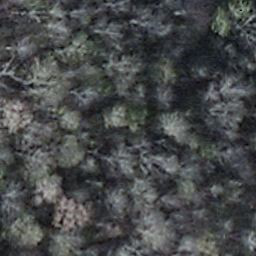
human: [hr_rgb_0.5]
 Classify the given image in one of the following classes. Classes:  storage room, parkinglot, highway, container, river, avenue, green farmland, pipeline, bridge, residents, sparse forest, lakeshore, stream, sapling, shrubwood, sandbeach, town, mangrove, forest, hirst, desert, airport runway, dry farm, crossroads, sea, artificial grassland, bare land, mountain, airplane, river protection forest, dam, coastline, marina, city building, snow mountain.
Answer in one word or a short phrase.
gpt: shrubwood